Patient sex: M
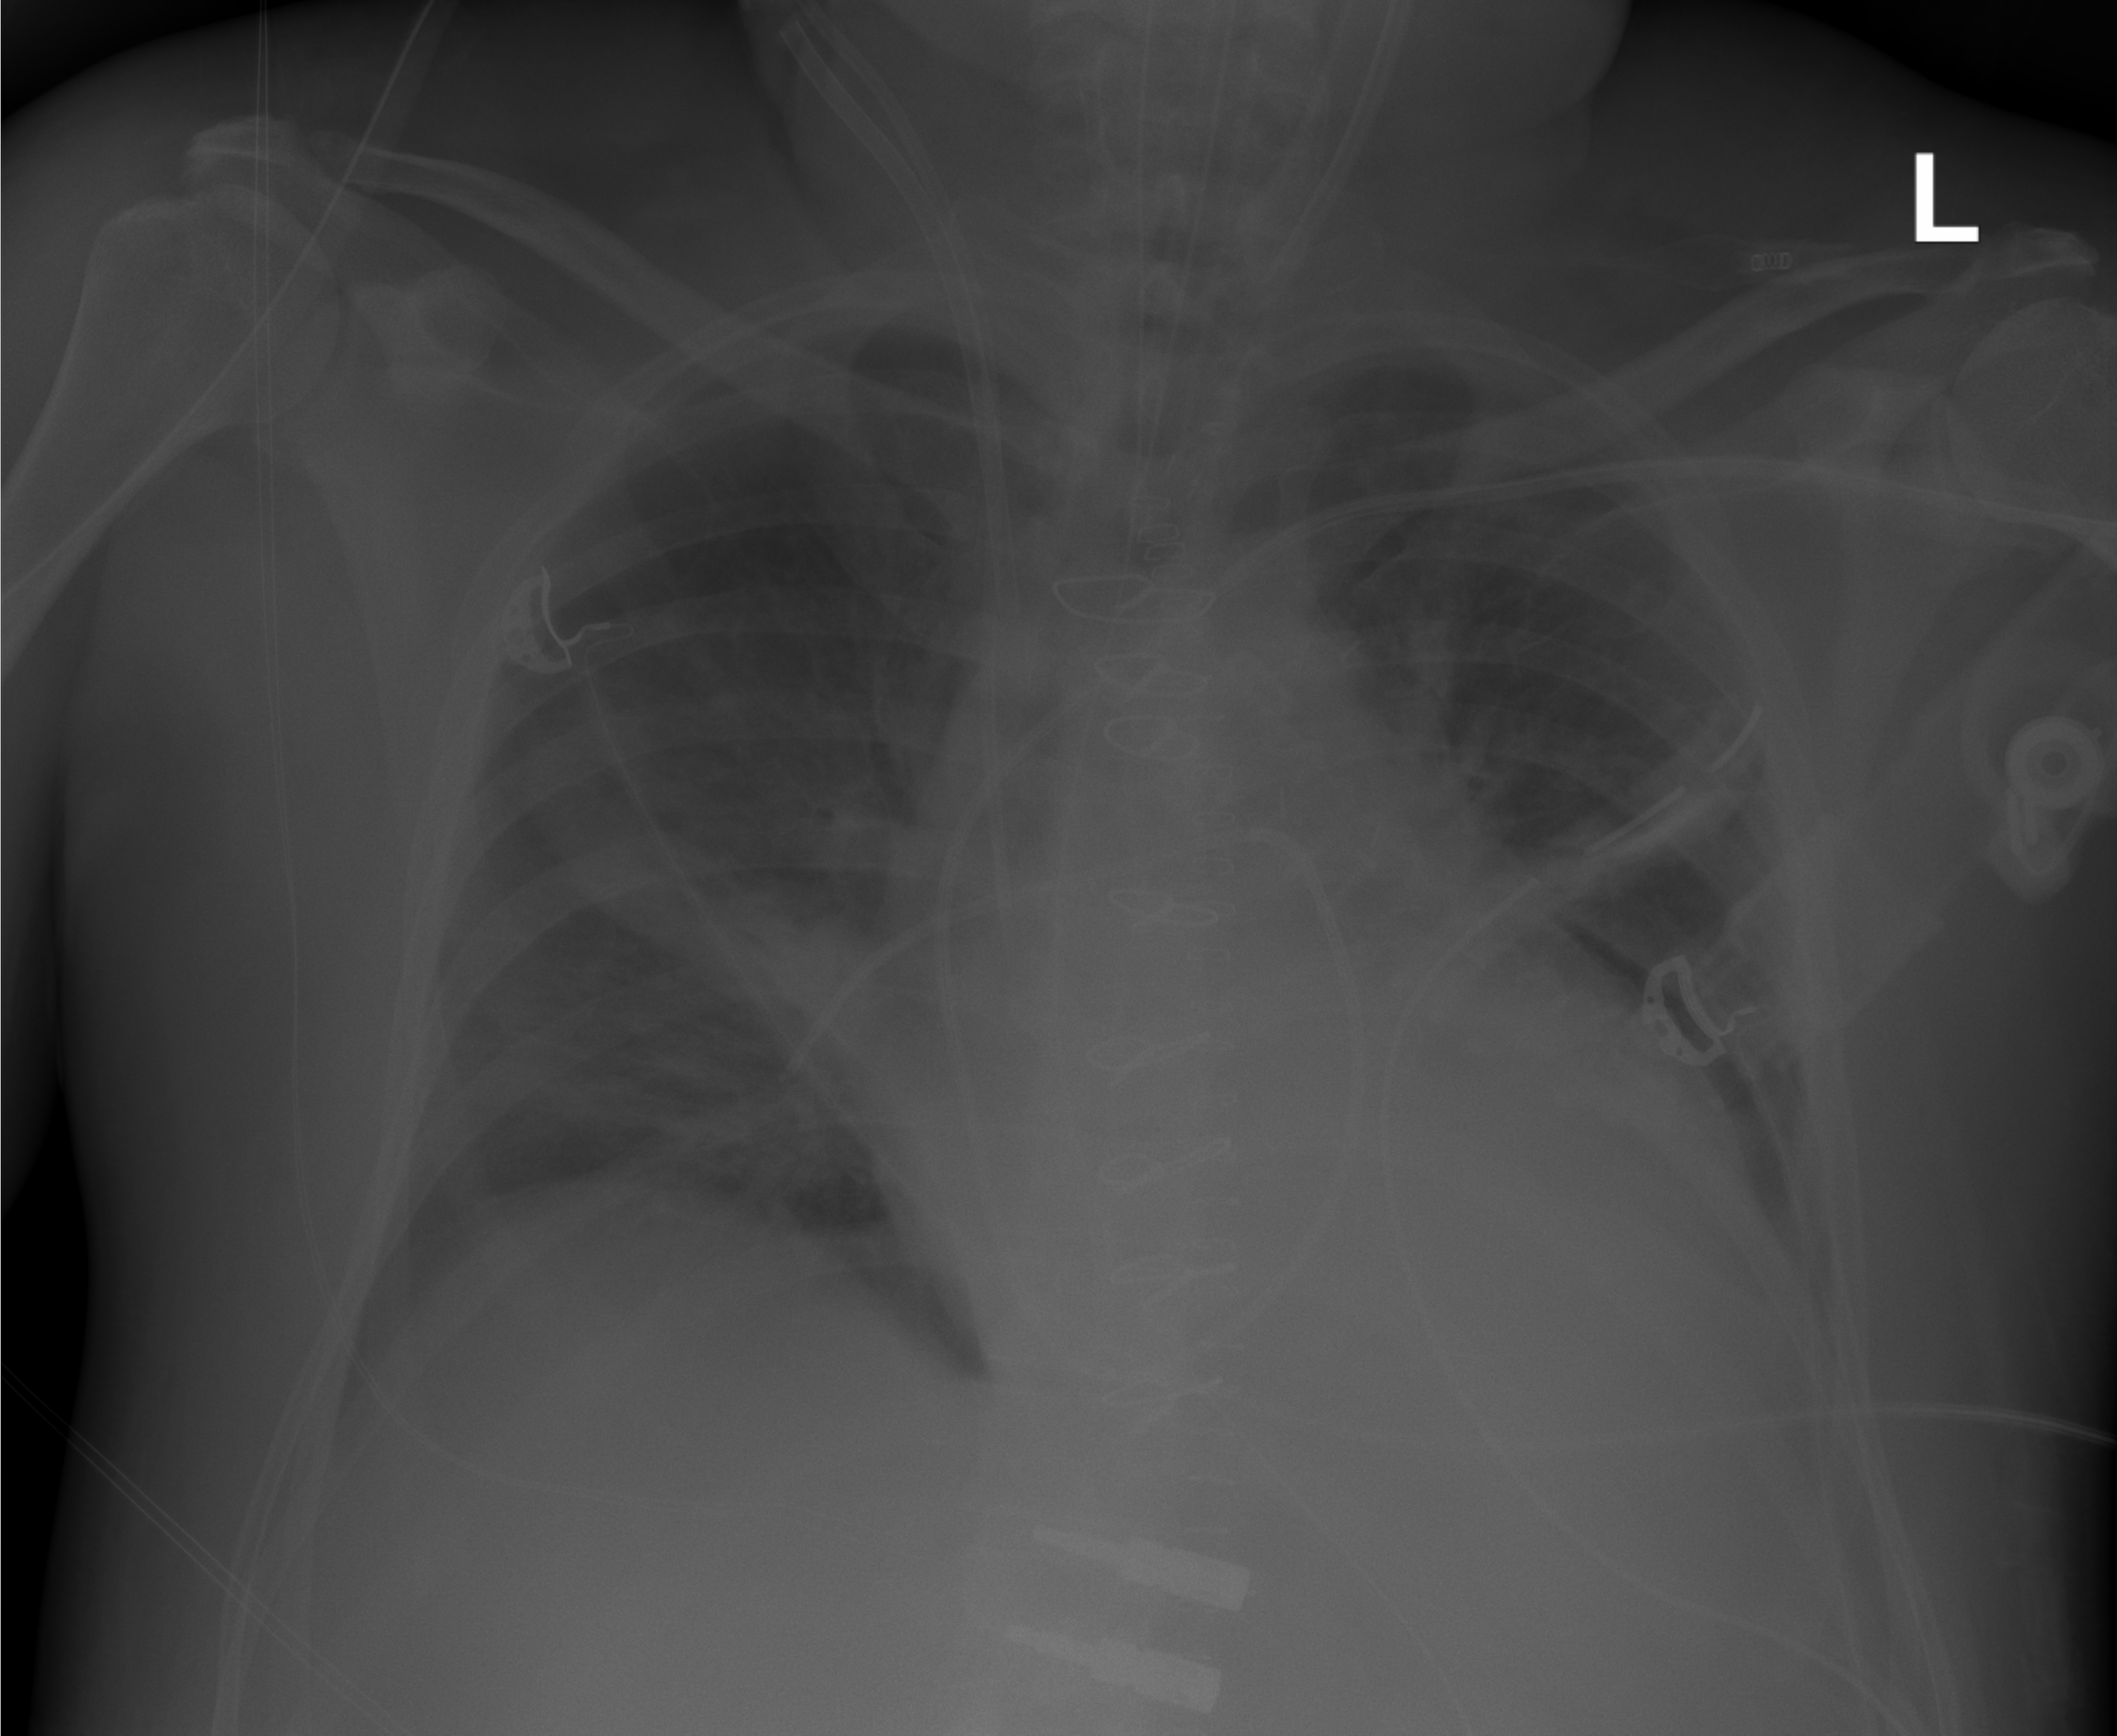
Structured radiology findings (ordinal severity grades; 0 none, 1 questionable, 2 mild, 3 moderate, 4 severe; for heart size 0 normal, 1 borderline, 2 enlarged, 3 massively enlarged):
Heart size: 2
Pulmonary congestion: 0
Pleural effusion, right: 1
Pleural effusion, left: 1
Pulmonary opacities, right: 2
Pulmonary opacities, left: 0
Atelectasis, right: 2
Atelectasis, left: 2